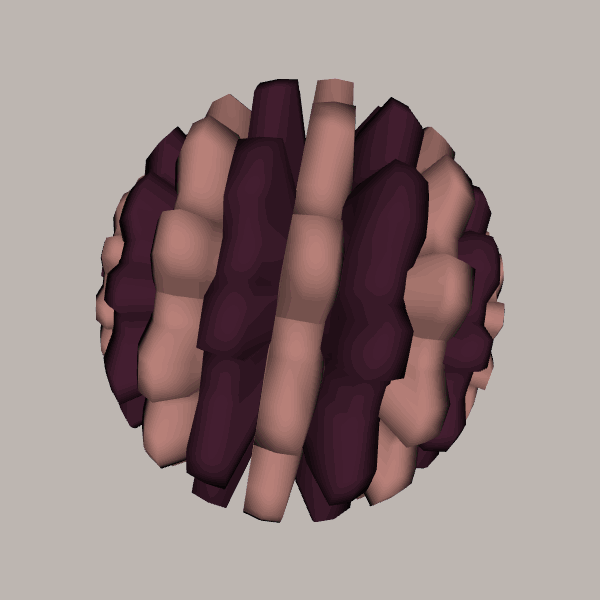
Background: light